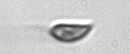
Label: Cryptophyta